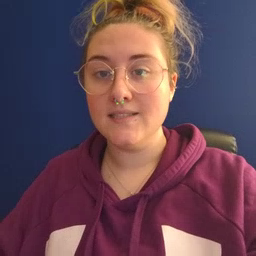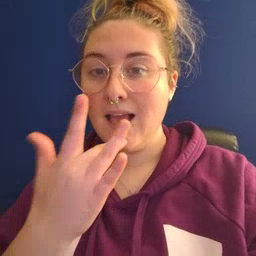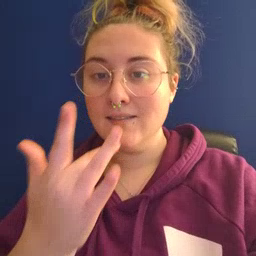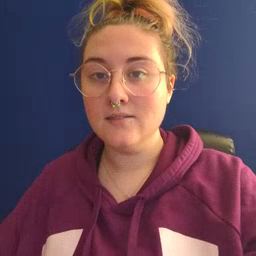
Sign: taste